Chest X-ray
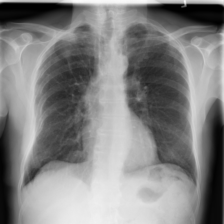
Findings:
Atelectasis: negative
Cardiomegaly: negative
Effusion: negative
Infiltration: negative
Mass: positive
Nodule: negative
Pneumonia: negative
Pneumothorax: negative
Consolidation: negative
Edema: negative
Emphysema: negative
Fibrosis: negative
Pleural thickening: negative
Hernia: negative